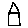
Label: house